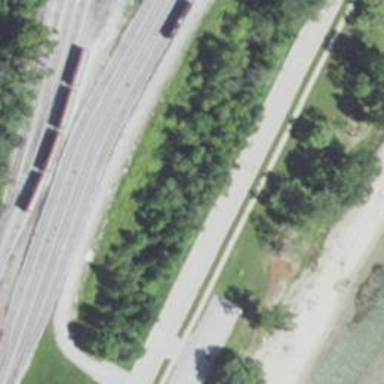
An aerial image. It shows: Abandoned railway.